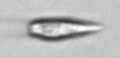
Label: Euglena